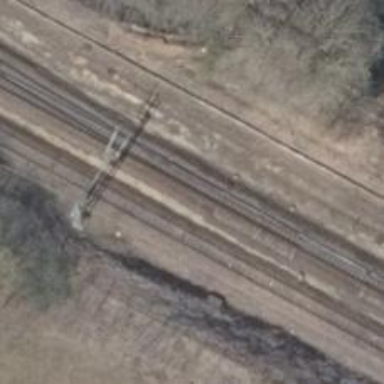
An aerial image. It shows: Railway switch with turnout to the right.